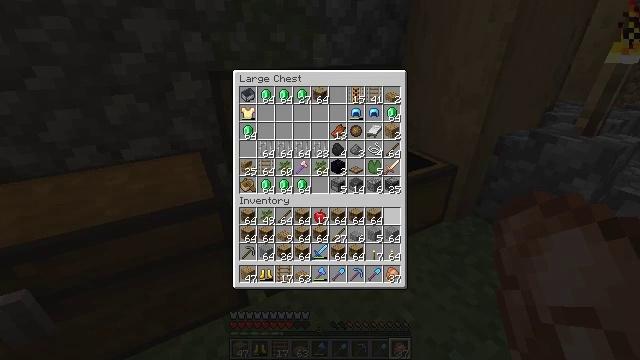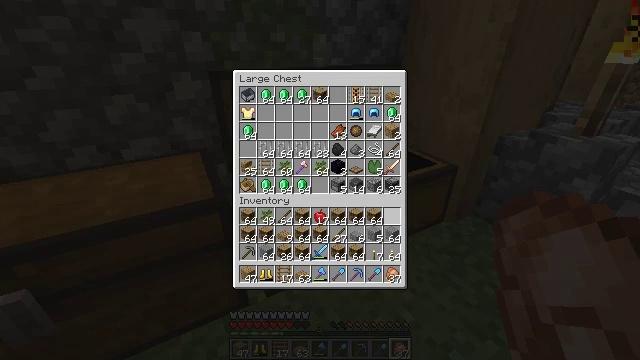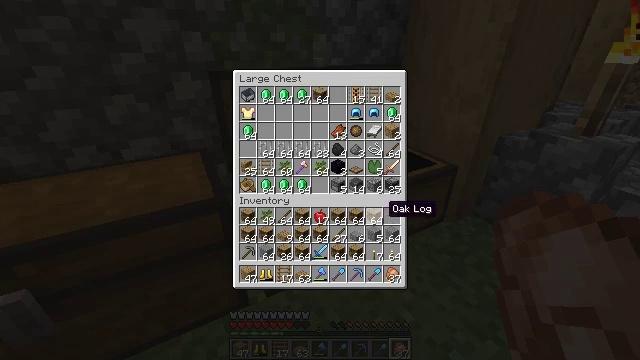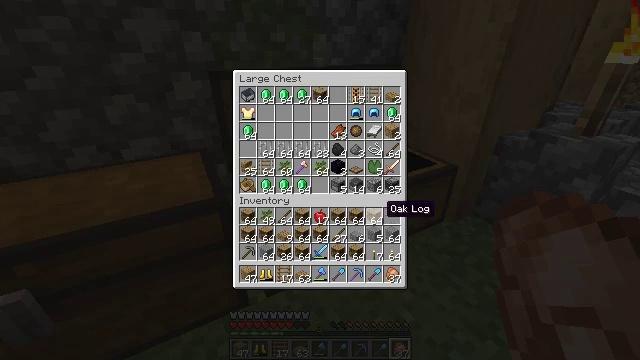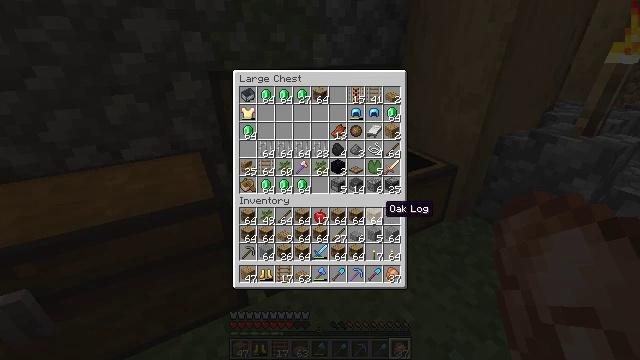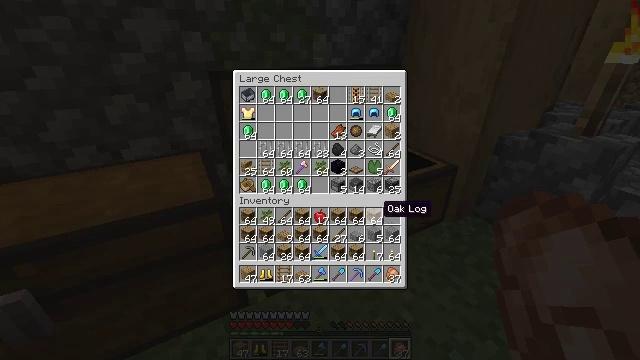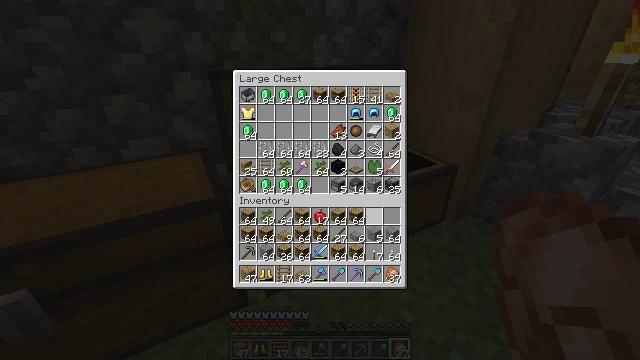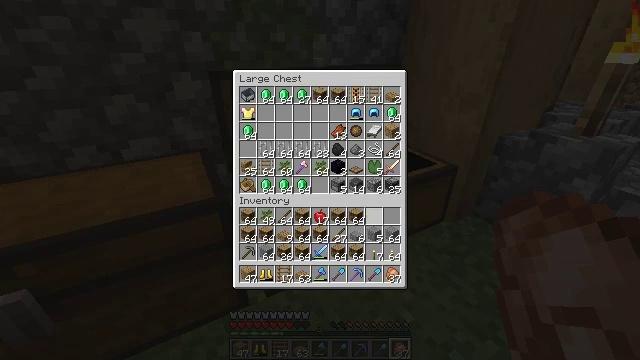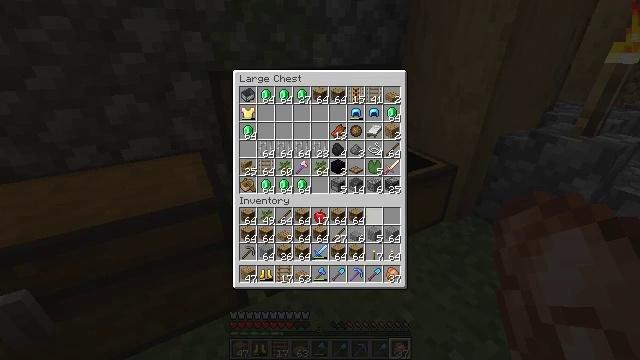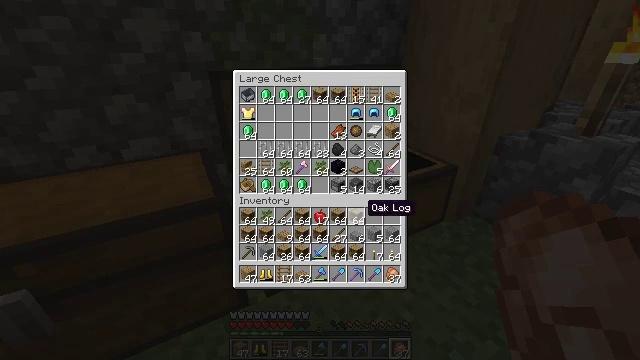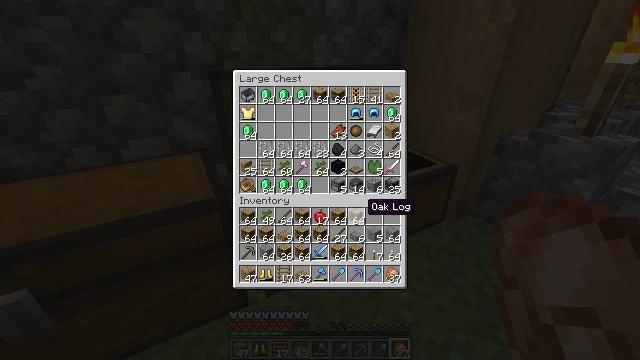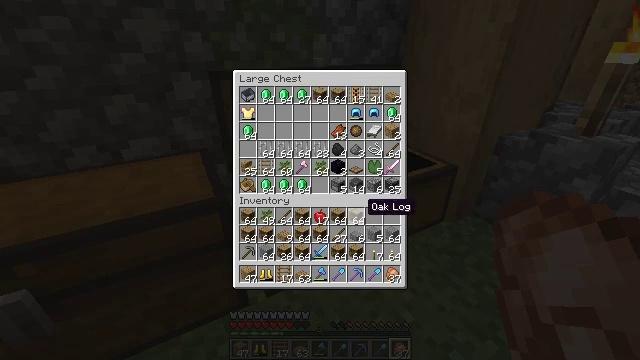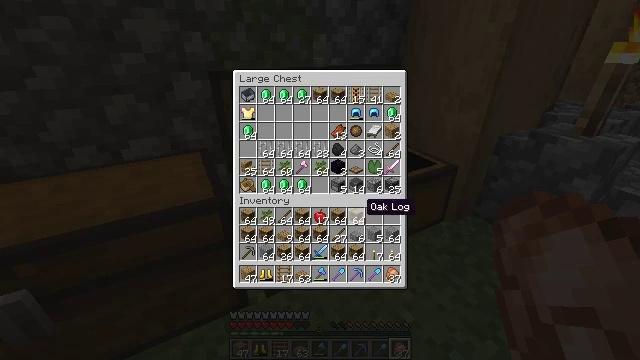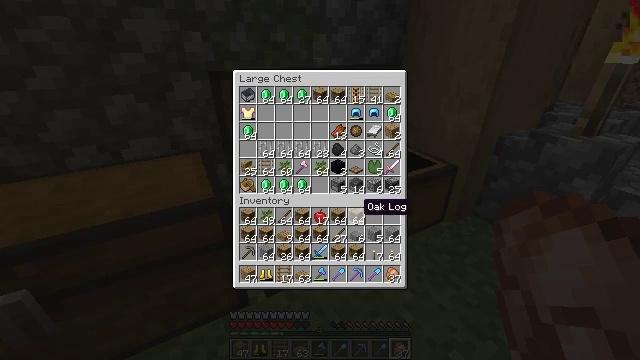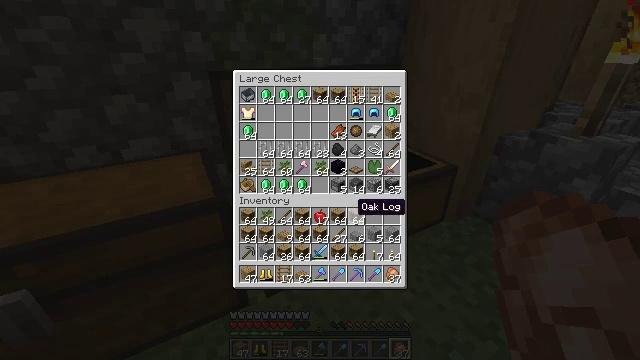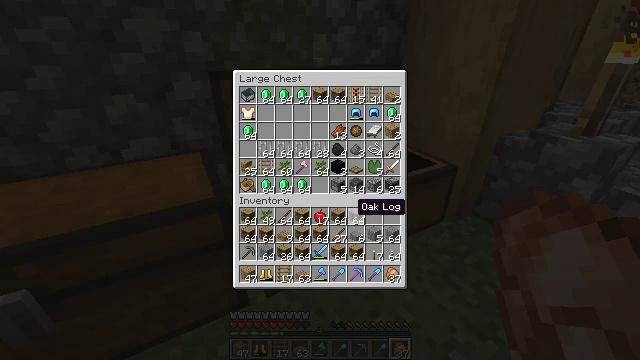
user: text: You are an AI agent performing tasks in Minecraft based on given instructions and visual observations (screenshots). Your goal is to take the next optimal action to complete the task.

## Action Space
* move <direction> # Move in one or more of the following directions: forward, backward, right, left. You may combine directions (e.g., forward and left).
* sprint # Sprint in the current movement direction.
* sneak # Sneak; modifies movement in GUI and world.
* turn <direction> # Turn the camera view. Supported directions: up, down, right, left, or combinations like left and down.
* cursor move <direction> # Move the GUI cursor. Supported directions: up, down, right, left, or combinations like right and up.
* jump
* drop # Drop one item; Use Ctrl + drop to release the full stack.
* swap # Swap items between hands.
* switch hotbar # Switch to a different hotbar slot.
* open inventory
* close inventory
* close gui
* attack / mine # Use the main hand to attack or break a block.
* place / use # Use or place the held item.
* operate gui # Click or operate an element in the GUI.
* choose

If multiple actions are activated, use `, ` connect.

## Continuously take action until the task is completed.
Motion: motion action
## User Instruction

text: Get a polished andesite slab by crafting it.
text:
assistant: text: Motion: sneak, operate gui
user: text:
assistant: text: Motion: sneak
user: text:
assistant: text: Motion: sneak
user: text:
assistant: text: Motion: sneak
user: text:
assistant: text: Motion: sneak
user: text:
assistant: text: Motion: sneak, operate gui
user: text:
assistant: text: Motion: sneak, operate gui
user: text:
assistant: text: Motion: sneak, cursor move left, operate gui
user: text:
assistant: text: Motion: sneak
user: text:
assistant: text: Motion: sneak
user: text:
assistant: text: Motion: sneak
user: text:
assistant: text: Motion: sneak
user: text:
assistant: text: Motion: sneak
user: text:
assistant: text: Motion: sneak
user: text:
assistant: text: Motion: sneak
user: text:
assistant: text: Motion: sneak, operate gui
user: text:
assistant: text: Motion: sneak, operate gui
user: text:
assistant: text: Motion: sneak, operate gui
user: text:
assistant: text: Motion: sneak
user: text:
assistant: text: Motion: sneak
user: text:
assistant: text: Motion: sneak
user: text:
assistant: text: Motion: sneak
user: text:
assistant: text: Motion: sneak, operate gui
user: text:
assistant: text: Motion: sneak, operate gui
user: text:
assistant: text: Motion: sneak, cursor move left and down, operate gui
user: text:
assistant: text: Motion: sneak
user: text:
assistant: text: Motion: sneak
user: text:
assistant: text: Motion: sneak
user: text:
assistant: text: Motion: sneak
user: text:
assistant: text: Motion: sneak, operate gui